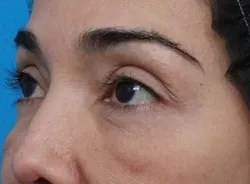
A 49-year-old female with post-hyaluronic acid recurrent eyelid edema was treated with a combination of hyaluronidase injection and fractionated radiofrequency microneedling. (A, C, E) Pretreatment bilateral front facing and oblique views.
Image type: medical_photograph (other_medical_photograph)